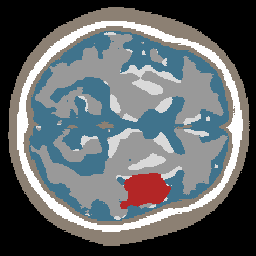
Label: lesion